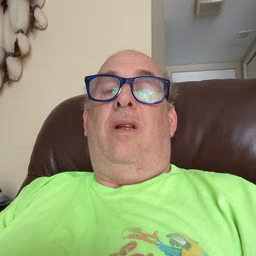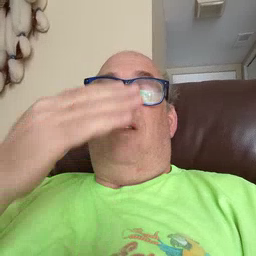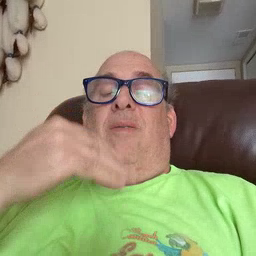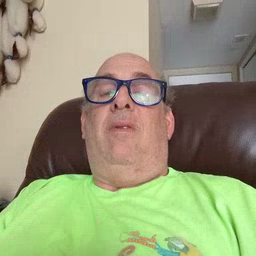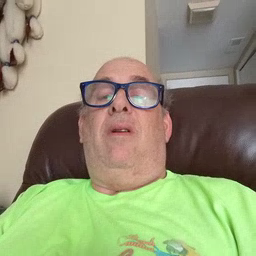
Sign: sleep